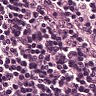
Metastatic tissue present: no